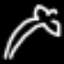
Label: palm tree